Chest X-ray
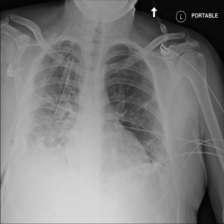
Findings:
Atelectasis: negative
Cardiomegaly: negative
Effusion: negative
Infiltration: negative
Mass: negative
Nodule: negative
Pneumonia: negative
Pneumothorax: negative
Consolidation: negative
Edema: negative
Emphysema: positive
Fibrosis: negative
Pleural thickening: positive
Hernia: negative